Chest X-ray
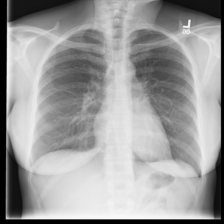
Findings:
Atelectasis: negative
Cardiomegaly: negative
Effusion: negative
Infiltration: negative
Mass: negative
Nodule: positive
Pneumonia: negative
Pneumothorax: negative
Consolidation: negative
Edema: negative
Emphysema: negative
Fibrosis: negative
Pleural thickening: negative
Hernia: negative